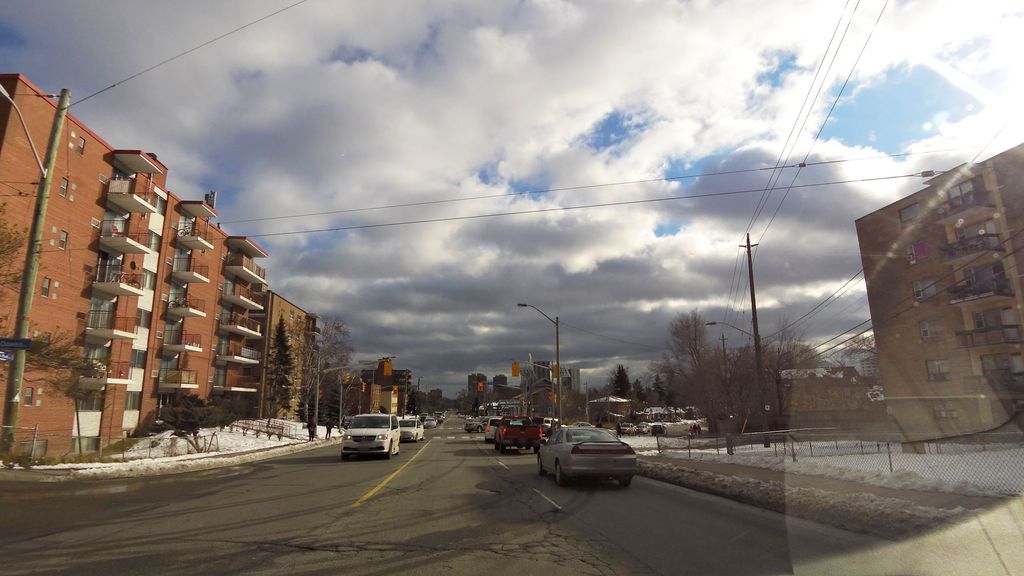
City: toronto